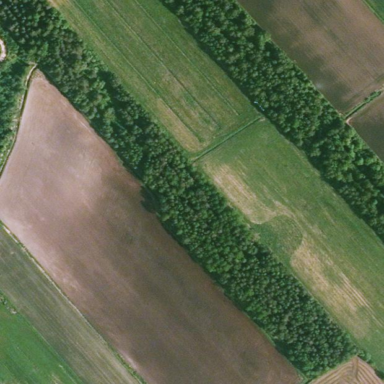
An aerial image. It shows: Forest with broadleaved trees.